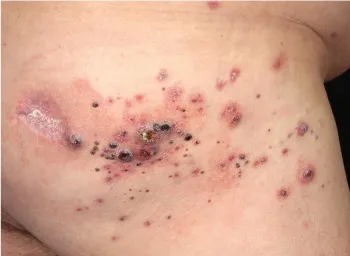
Course of cutaneous melanoma metastases in case 2. Clinical images from. November 2018.
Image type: medical_photograph (skin_photograph)